Question: I have a div that I need to take up 100% of the page except for 'x' amount of pixels. I can't use JavaScript, is this possible?
I can set height like so:
'''
height:100%;
'''
or I could set it as:
'''
height:0px;
'''
But how do I make it a hundred percent subtract 'x' pixels?
This is why I need to do this:

You'll notice that the footer is being underlapped by the div. Is there anything I can do about this?
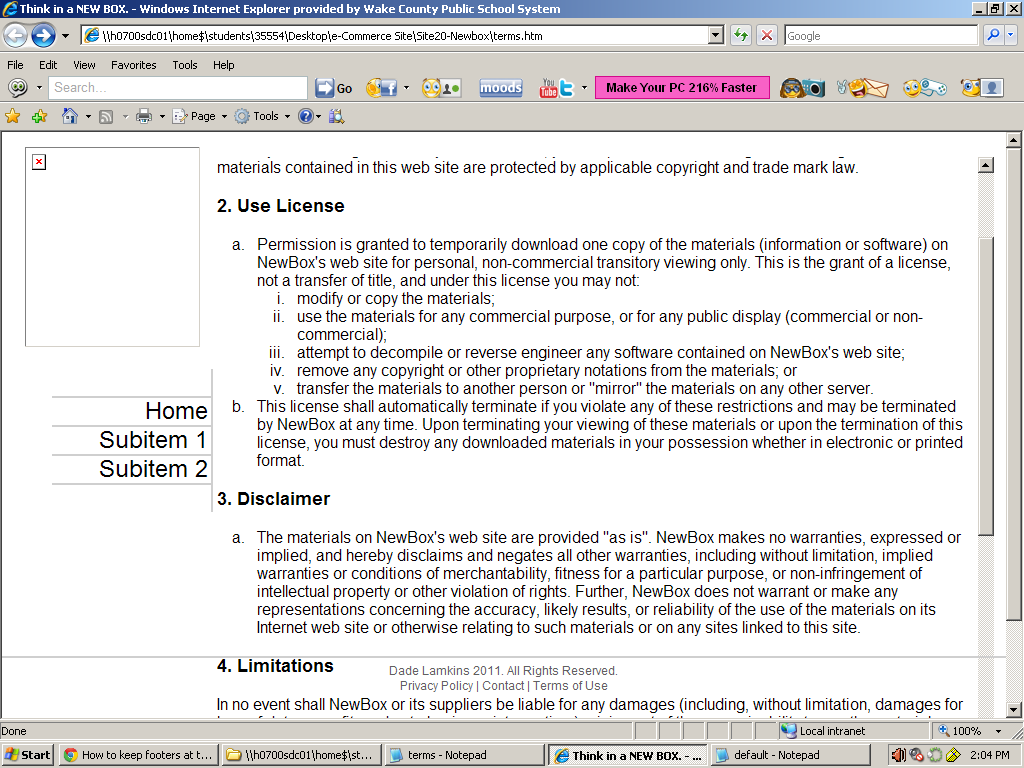
Answer: <URL>
Using 'position: absolute;' you can!